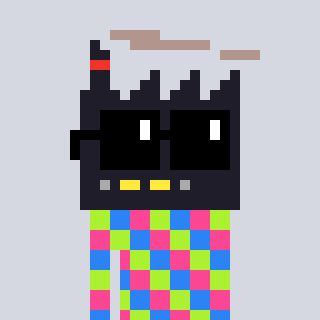
a pixel art character with square black sunglasses, a factory-shaped head and a red-colored body on a cool background